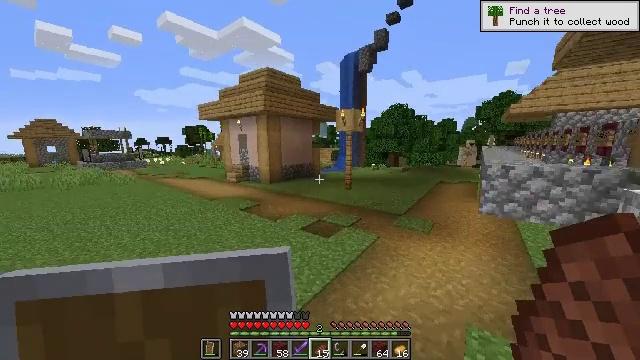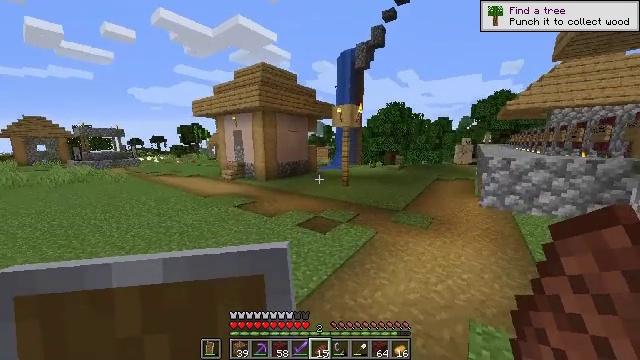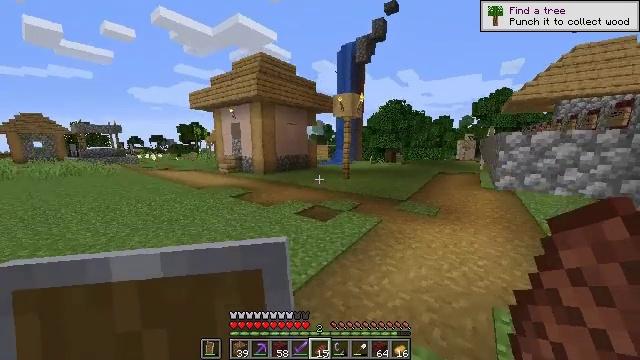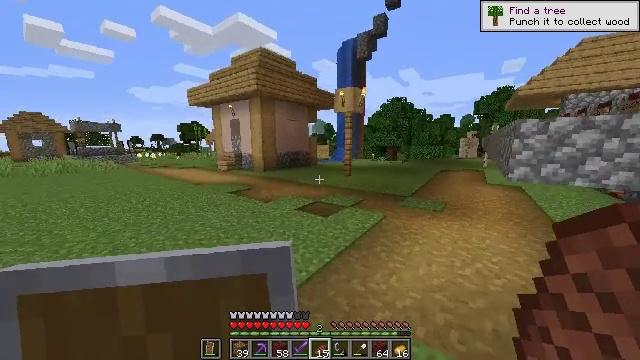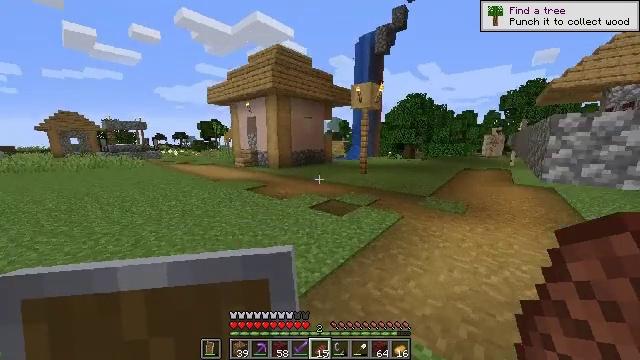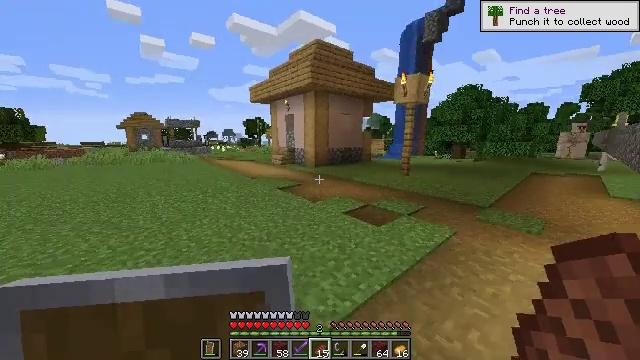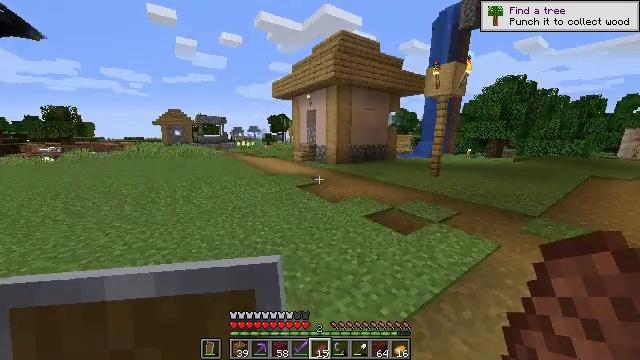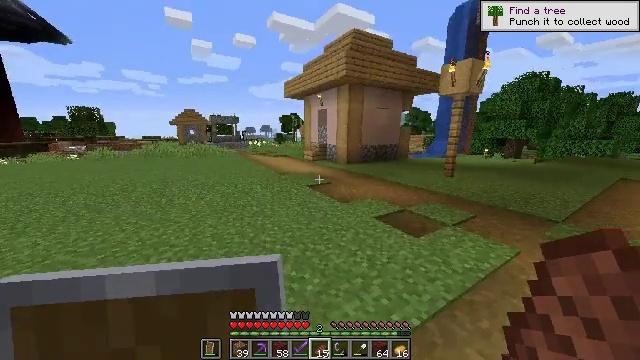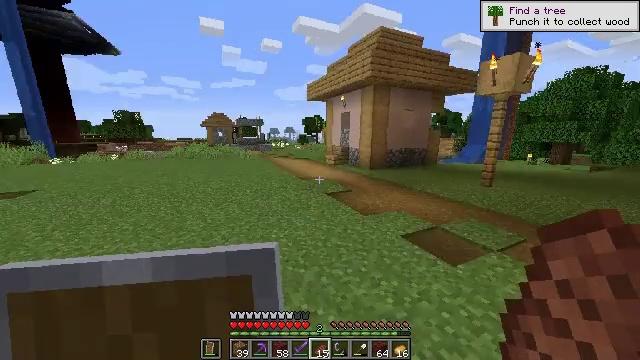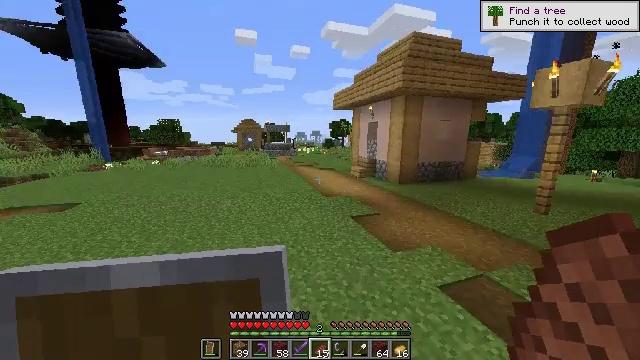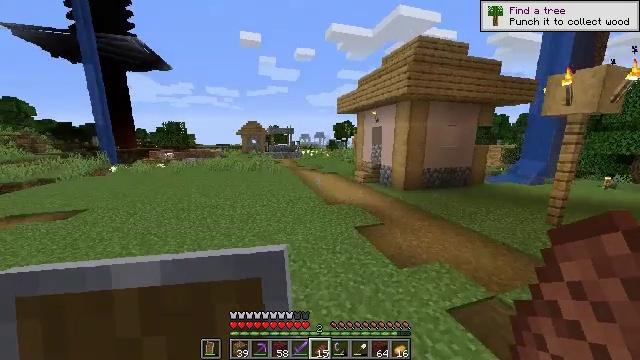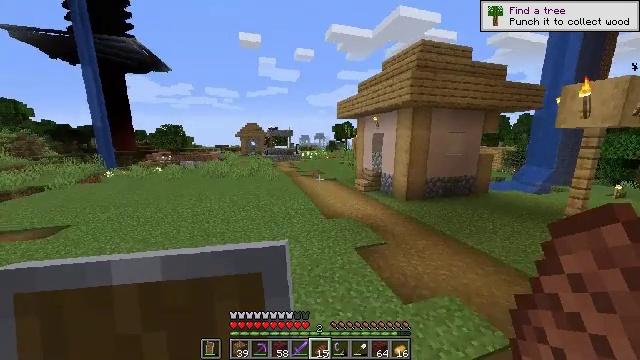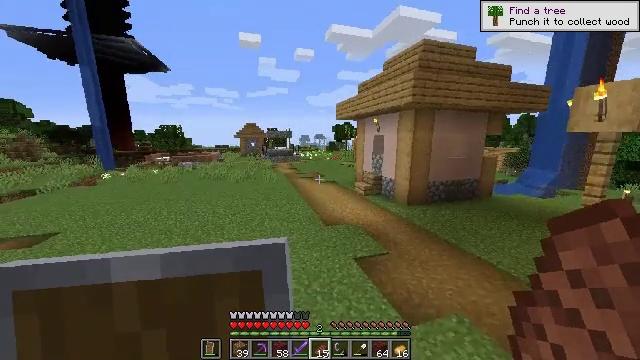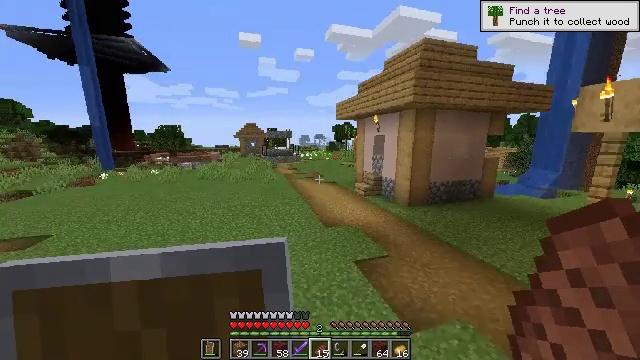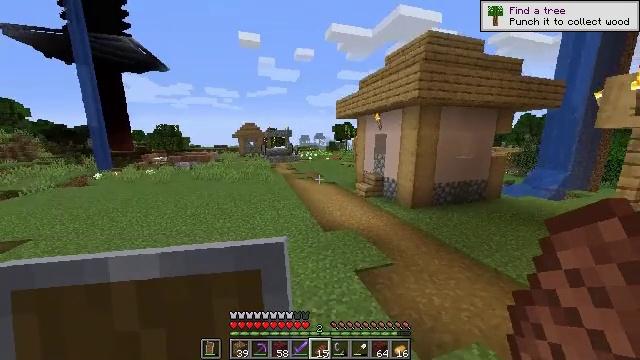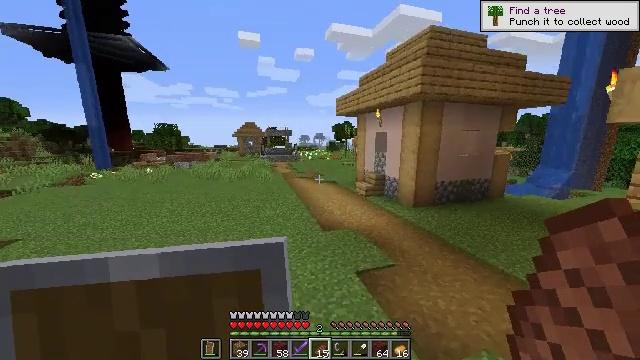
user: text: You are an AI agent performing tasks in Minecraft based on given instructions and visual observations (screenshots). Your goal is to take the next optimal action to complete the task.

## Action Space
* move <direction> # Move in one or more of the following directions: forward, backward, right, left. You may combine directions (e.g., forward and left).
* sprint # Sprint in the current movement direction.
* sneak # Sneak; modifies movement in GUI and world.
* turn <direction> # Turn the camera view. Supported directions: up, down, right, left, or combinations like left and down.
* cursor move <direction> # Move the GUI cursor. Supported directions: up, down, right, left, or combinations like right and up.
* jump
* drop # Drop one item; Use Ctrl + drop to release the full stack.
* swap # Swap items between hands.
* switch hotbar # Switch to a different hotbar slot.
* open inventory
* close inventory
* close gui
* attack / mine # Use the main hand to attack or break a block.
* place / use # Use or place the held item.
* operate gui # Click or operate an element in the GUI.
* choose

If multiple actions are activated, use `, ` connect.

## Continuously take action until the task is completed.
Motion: motion action
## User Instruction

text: Take a gold ingot and turn it into gold nugget.
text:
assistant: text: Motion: move forward
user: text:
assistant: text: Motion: move forward
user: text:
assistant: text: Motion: move forward
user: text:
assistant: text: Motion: move forward, turn left
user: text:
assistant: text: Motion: move forward, turn left
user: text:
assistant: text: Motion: move forward, turn left and down
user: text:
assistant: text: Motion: move forward, turn left
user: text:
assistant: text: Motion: move forward, turn left, jump
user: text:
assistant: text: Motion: move forward, turn left, jump
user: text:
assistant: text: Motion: move forward, turn left, jump
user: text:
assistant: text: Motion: move forward, jump
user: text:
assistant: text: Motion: move forward, jump
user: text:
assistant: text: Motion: move forward, jump
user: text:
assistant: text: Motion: move forward, jump
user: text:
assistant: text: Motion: move forward, jump
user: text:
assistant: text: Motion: move forward, jump
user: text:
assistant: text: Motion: move forward, jump
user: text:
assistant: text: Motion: move forward, jump
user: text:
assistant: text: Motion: move forward, jump
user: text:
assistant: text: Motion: move forward, jump
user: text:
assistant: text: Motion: move forward, jump
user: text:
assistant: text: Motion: move forward, jump
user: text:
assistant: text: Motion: move forward, jump
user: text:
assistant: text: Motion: move forward, jump
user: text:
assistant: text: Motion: move forward, jump
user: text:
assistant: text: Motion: move forward, jump
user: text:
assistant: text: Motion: move forward, jump
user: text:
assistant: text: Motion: move forward, jump
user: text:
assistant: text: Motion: move forward, jump
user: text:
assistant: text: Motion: move forward, jump